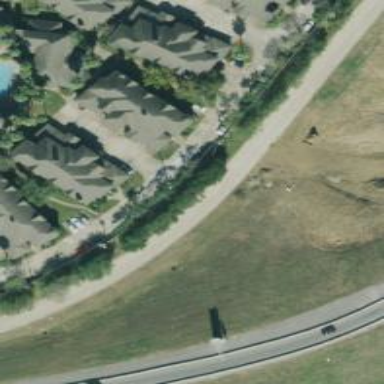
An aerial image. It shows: Secondary road with frontage road alongside.